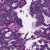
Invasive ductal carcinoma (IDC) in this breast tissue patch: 1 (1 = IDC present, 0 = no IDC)